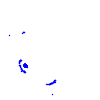
Particle: kaon